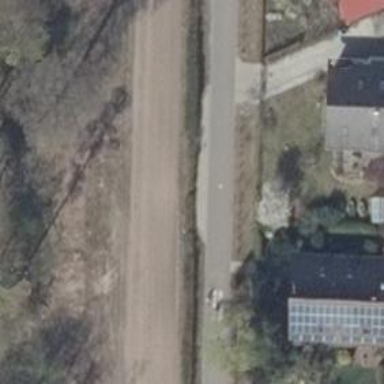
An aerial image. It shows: Passing place on the road.